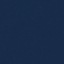
Land use / land cover class: SeaLake